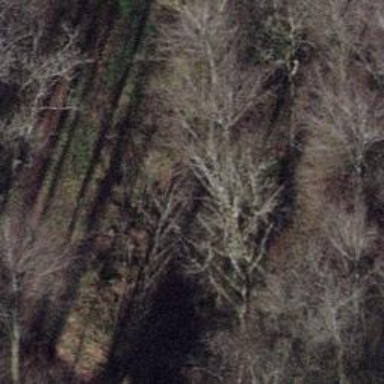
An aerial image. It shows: Culvert tunnel.